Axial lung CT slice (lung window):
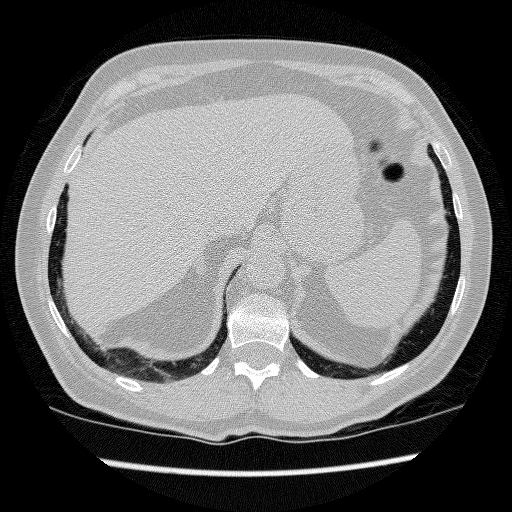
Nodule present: no